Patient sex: M
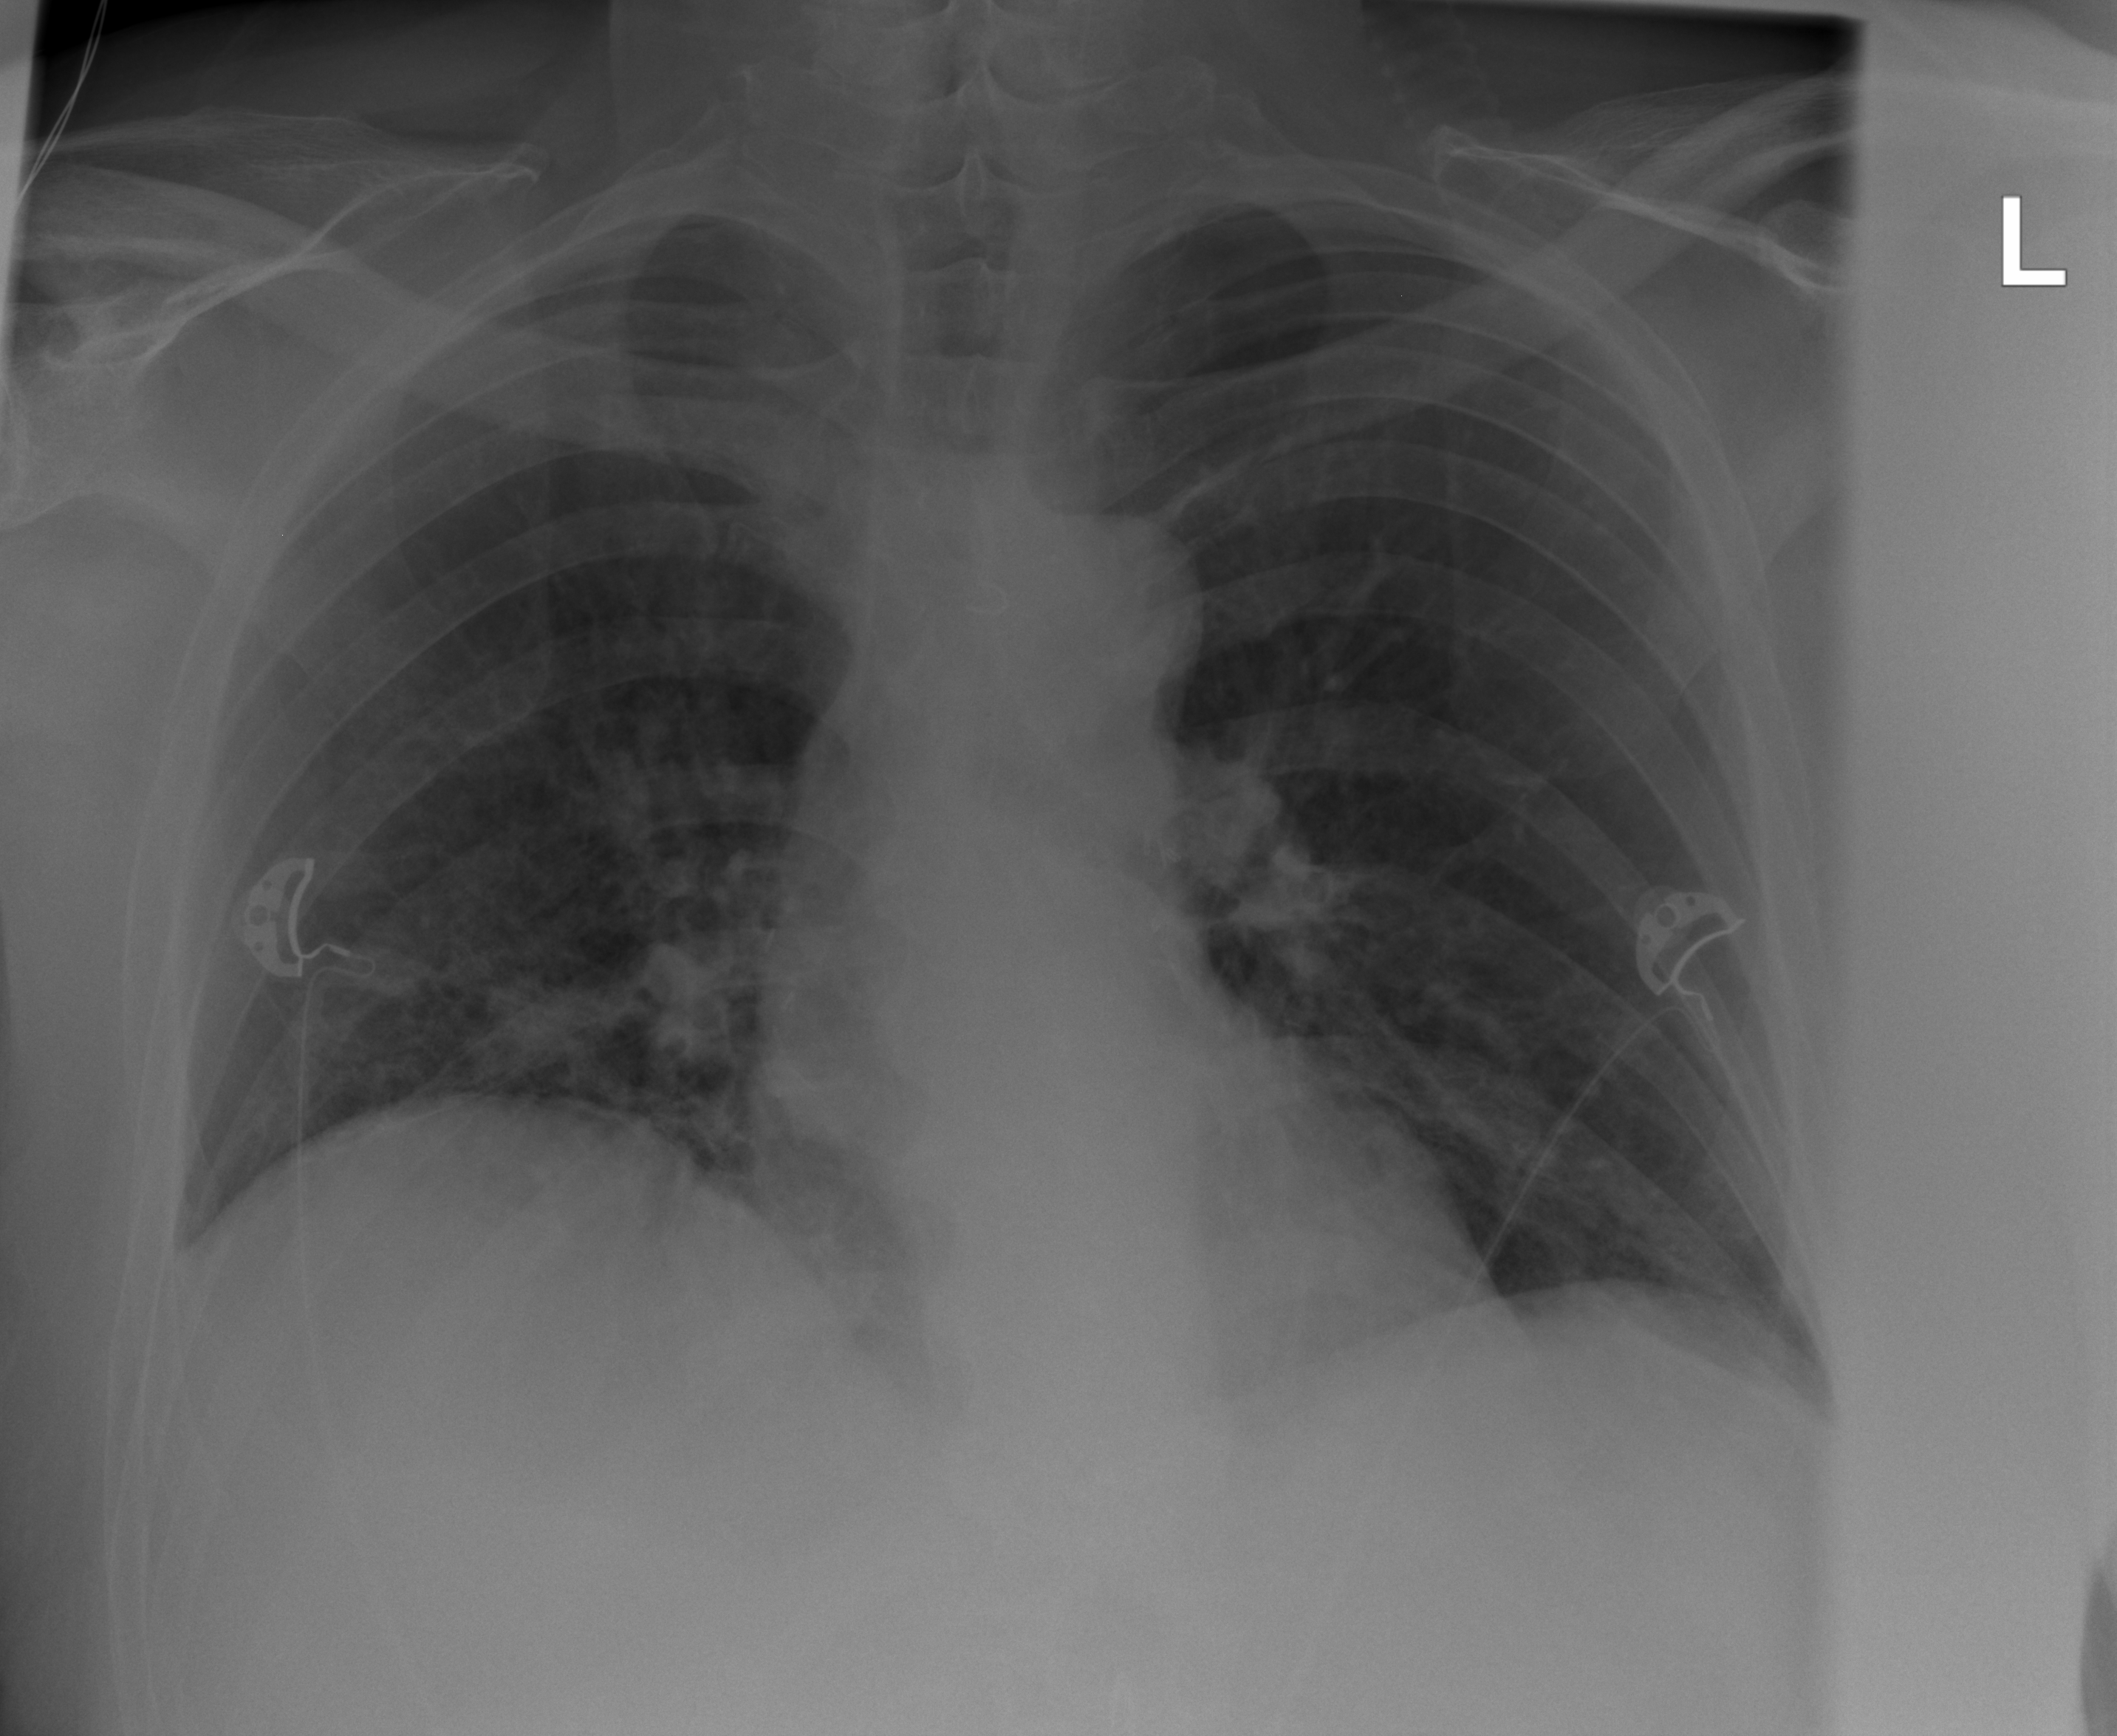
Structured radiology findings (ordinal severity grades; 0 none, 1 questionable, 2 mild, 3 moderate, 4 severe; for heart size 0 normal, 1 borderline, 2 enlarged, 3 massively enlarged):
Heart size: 0
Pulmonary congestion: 2
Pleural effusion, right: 0
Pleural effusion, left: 0
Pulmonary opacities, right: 0
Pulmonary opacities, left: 0
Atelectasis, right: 0
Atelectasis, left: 0